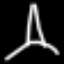
Label: The Eiffel Tower